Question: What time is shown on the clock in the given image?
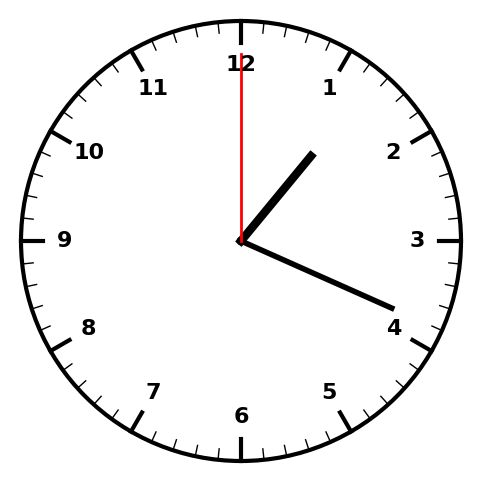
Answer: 01:19:00